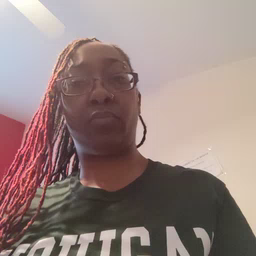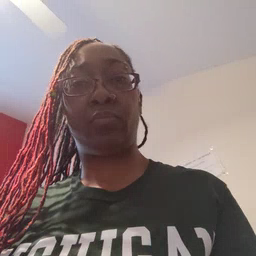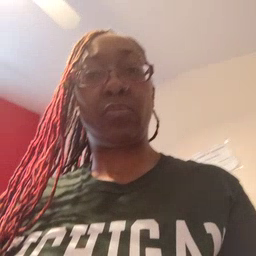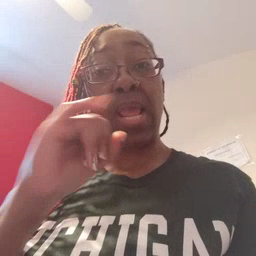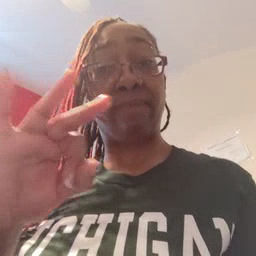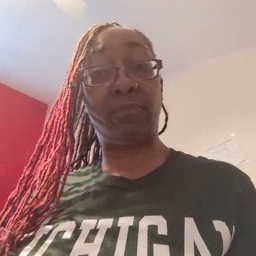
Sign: if